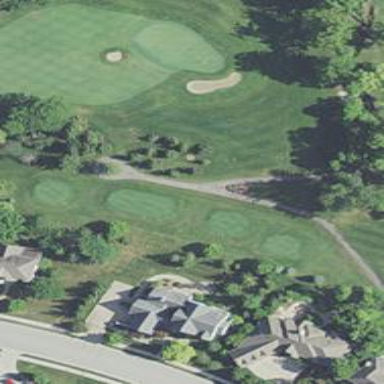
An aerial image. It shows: Golf cartpath that is also road path.